Field crop: maize
Growth stage: 1
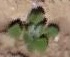
Species: chenopodium